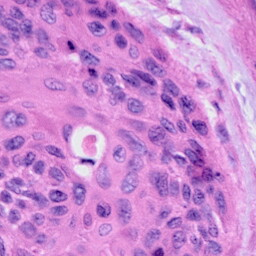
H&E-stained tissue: Cervix